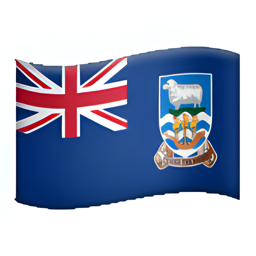
Name: flag for falkland islands
Emoji: 🇫🇰
Group: Flags
Sub-group: country-flag